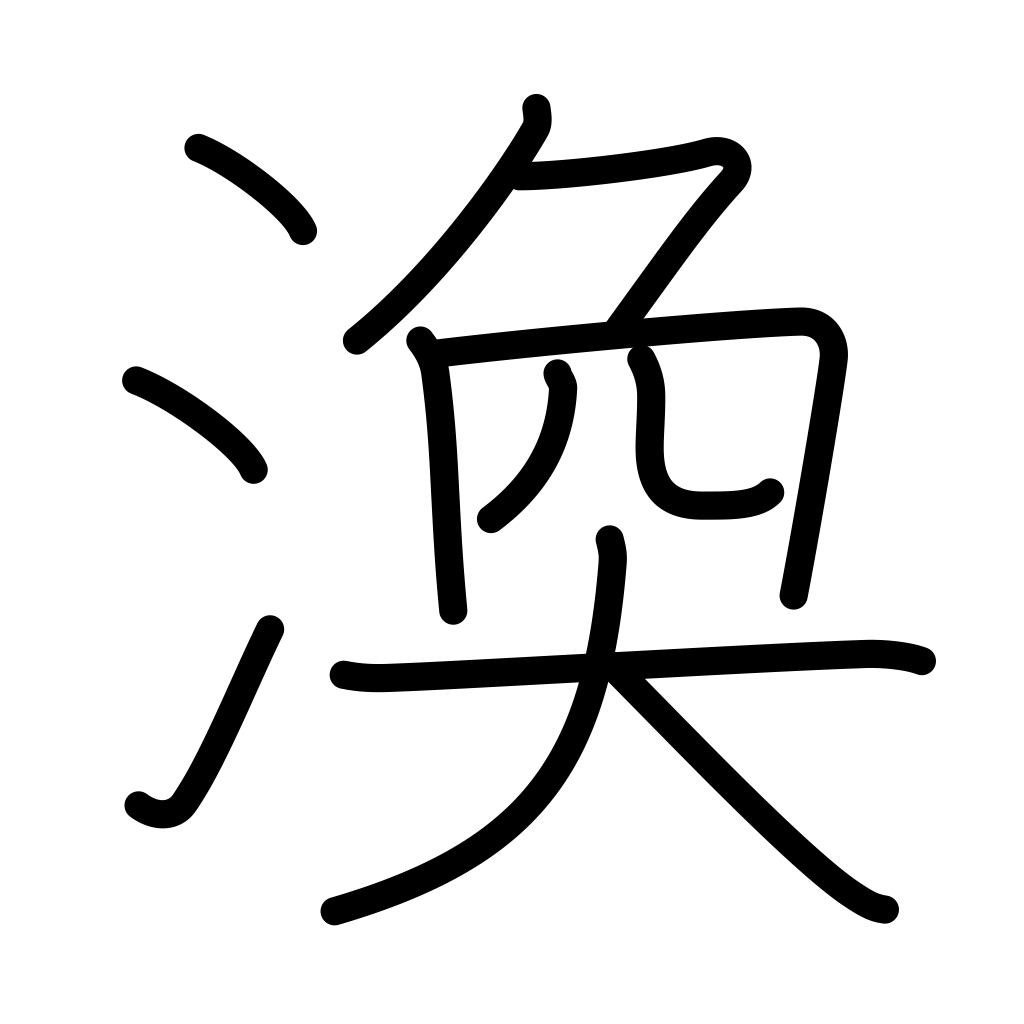
Meaning: scatter